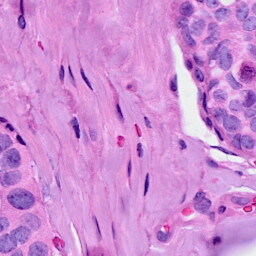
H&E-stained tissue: Breast